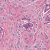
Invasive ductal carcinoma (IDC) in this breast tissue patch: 1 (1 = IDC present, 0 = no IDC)